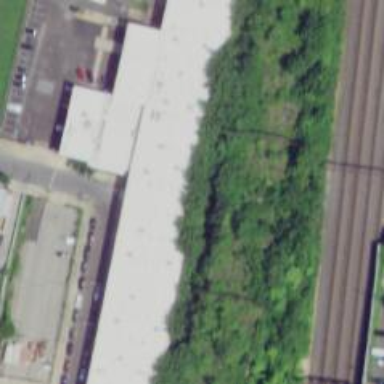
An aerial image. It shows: Abandoned railway line on embankment.